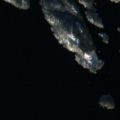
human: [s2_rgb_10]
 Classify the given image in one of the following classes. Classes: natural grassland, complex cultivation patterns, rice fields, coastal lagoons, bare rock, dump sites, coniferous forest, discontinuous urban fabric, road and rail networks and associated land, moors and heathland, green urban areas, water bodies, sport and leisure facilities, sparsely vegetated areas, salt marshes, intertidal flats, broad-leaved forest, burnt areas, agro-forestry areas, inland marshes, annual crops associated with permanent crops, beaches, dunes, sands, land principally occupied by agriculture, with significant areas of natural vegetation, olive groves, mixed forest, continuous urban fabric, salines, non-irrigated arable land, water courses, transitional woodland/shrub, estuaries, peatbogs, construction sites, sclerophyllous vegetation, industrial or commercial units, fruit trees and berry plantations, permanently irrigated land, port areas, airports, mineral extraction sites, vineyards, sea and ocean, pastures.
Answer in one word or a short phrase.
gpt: coniferous forest, water bodies